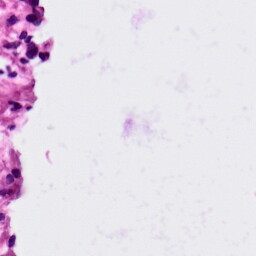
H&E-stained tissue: Ovarian